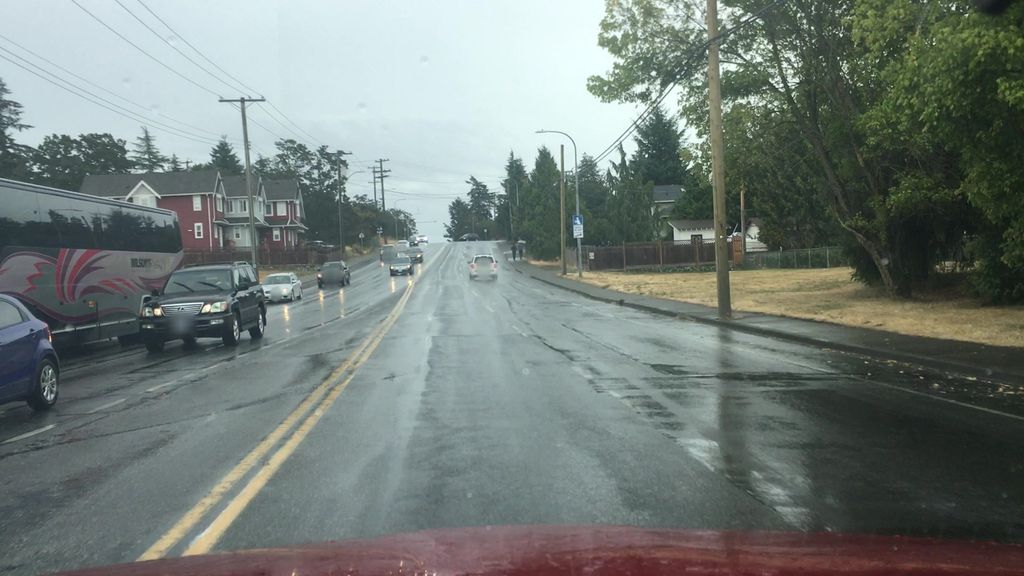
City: victoria